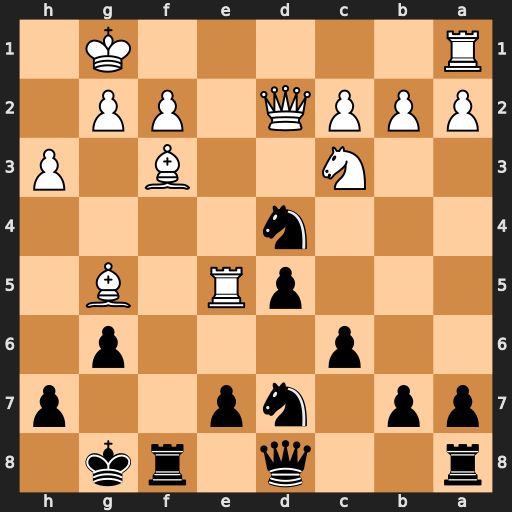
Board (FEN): r2q1rk1/pp1np2p/2p3p1/3pR1B1/3n4/2N2B1P/PPPQ1PP1/R5K1
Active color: b
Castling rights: -
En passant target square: -
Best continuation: Nxf3+ gxf3 Nxe5